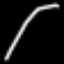
Label: line